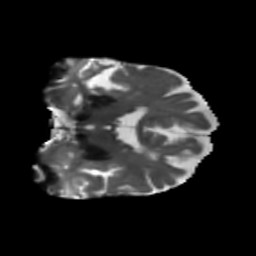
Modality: T2w
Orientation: coronal
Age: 73
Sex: female
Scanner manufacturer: siemens
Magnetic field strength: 3 T
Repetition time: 5.47 s
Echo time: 0.0854 s